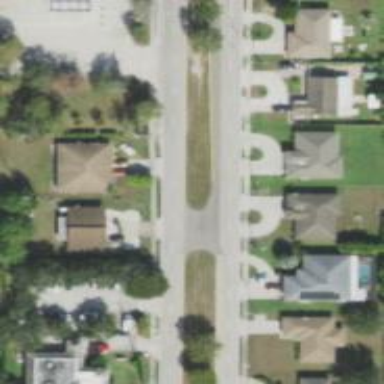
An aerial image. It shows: Asphalt road with secondary link designation.